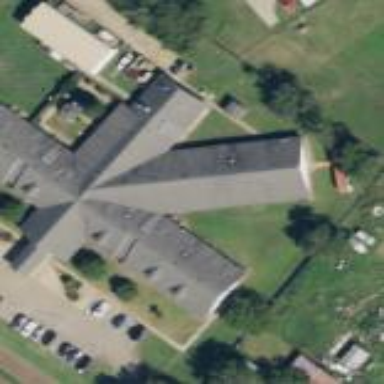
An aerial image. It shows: Nursing home building.